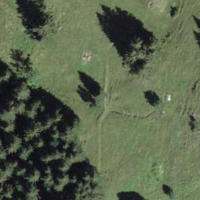
EUNIS habitat code: 43
Species observed at this site:
Dactylorhiza majalis